Field crop: maize
Growth stage: 1
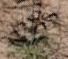
Species: salsola